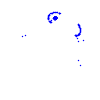
Particle: electron